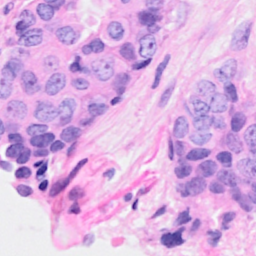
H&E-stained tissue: Breast